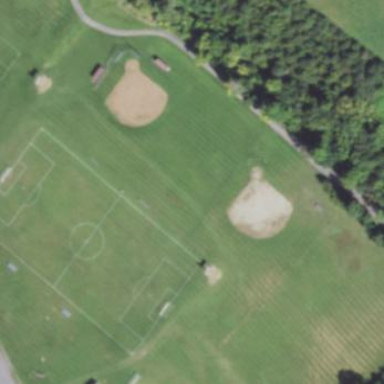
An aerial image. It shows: Baseball pitch for leisure land activities.